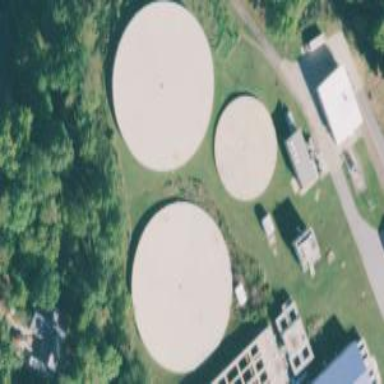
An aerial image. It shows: Storage tank which is man-made.